Aerial crown-view tile of a tropical tree (Barro Colorado Island, Panama), acquired 20250512:
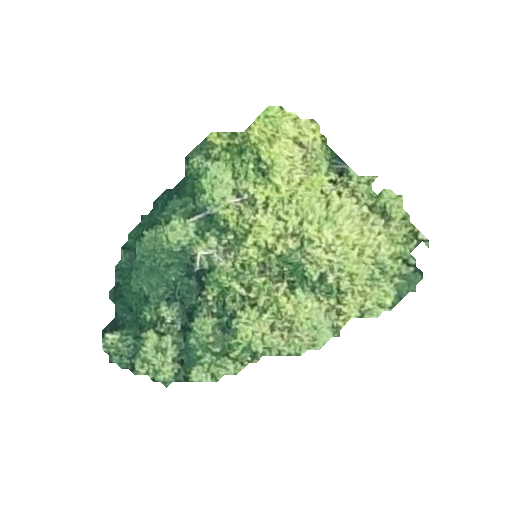
Species: Protium stevensonii
GBIF accepted scientific name: Tetragastris panamensis
Crown area: 83.431 m²